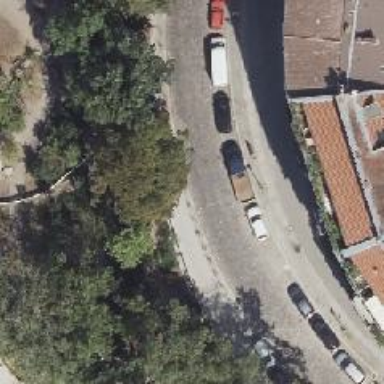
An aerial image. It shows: Street side parking with sett surface.